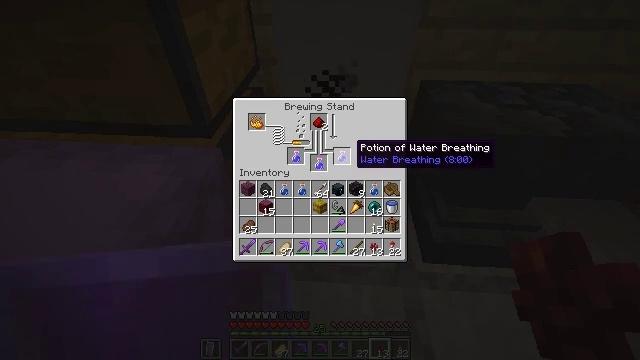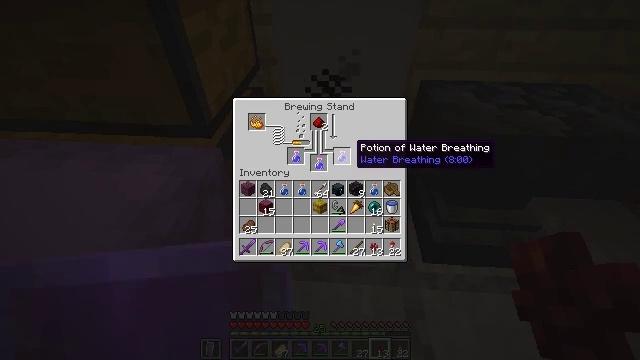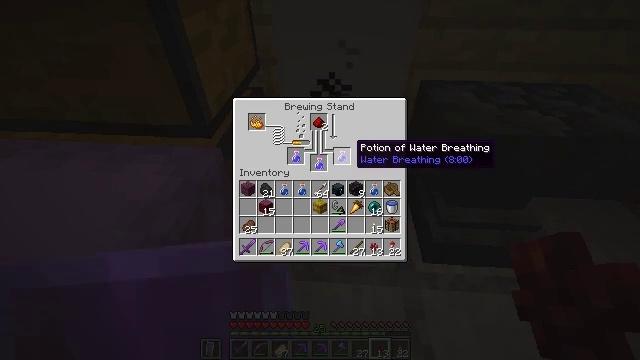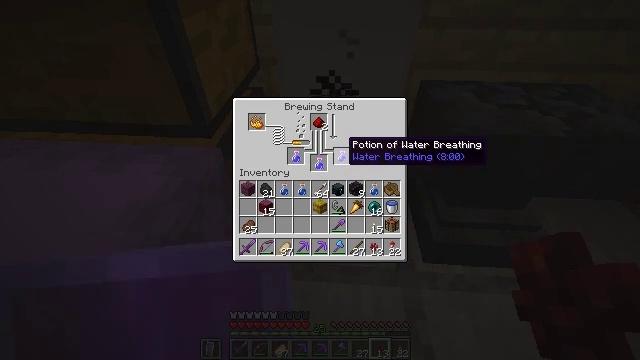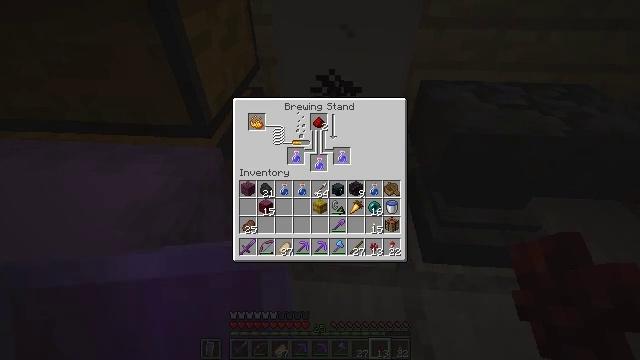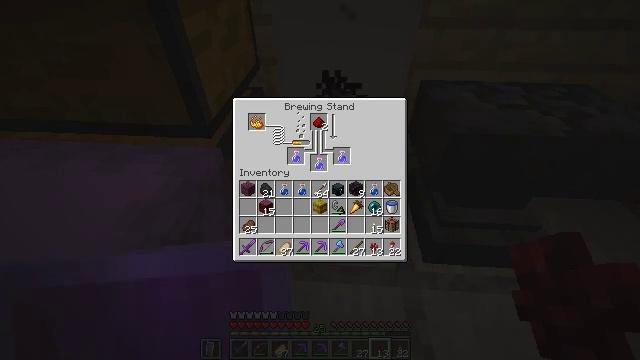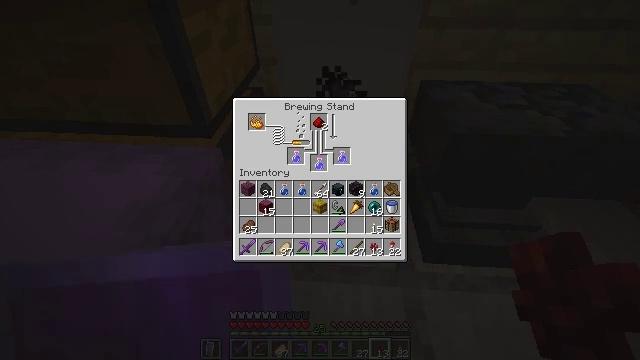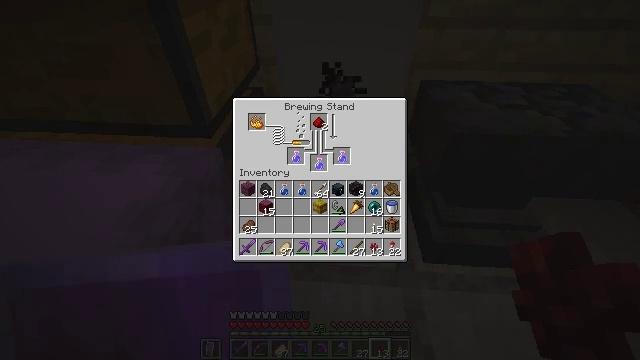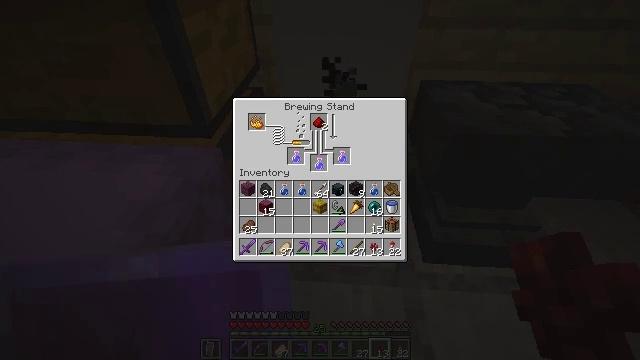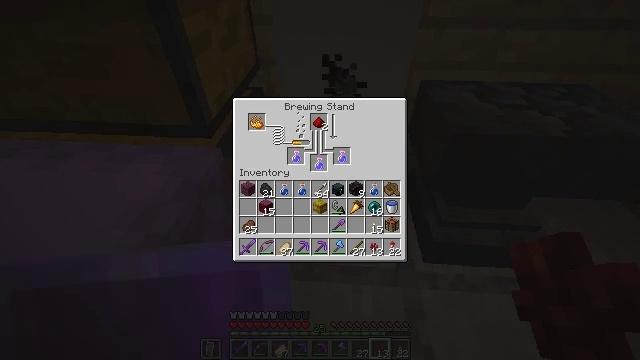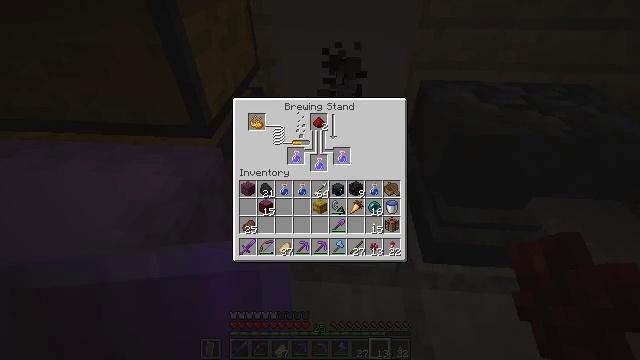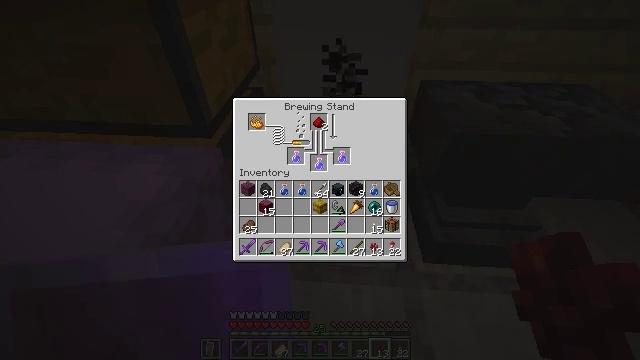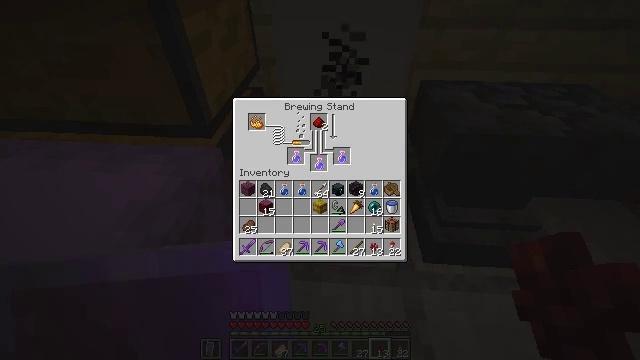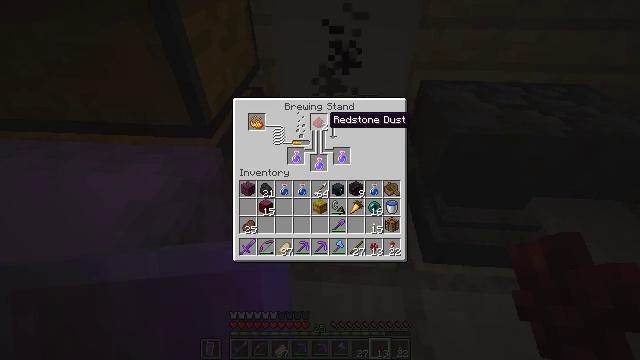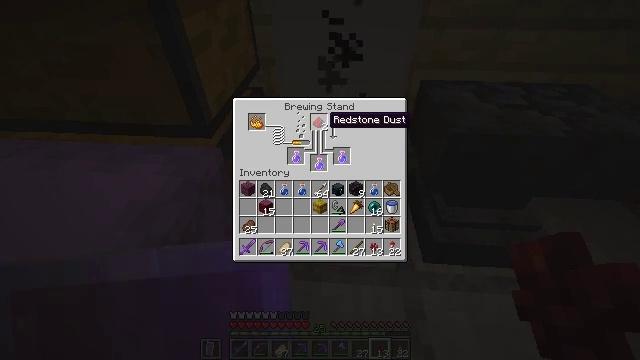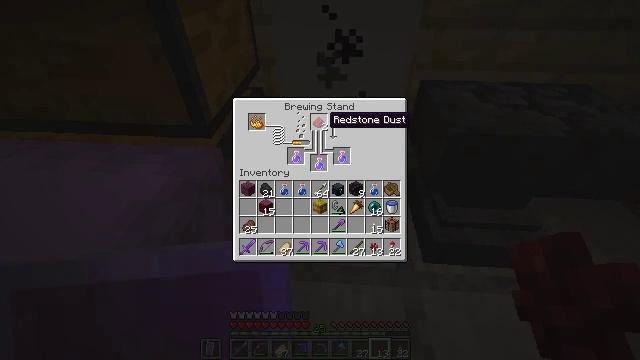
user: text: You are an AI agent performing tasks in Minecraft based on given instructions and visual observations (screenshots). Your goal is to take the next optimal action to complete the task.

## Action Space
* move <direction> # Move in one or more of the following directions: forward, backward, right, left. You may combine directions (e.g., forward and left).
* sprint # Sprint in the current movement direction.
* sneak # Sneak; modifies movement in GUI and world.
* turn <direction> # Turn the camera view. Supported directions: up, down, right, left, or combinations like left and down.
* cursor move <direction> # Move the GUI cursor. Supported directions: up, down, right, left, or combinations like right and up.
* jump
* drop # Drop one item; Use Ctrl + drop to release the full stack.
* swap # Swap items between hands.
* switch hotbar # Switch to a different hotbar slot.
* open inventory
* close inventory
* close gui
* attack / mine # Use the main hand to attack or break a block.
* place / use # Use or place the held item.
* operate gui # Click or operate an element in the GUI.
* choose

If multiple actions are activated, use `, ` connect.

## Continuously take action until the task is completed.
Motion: motion action
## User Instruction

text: Open inventory to craft crimson planks with crimson stems.
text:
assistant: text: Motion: no_op
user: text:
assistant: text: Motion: no_op
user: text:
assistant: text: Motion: turn left
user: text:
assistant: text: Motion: sneak, turn left and up
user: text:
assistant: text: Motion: sneak
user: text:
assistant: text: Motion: sneak
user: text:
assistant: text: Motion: sneak
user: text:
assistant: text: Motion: sneak
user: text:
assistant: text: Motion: sneak
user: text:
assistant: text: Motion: sneak
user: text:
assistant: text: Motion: sneak
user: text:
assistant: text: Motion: sneak
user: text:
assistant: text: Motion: sneak
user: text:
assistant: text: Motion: sneak
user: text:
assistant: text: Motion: sneak
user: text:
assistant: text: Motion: sneak
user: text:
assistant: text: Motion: sneak, attack / mine
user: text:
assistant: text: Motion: sneak, attack / mine
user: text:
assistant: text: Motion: sneak
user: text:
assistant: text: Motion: sneak, turn down
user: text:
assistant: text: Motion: sneak, turn right and down
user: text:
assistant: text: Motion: sneak
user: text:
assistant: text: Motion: sneak
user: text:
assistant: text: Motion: sneak
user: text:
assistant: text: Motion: sneak
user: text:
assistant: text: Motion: sneak
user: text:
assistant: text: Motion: sneak
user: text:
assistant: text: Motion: sneak, attack / mine
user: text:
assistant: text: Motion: sneak, attack / mine
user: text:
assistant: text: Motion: sneak, turn left, attack / mine